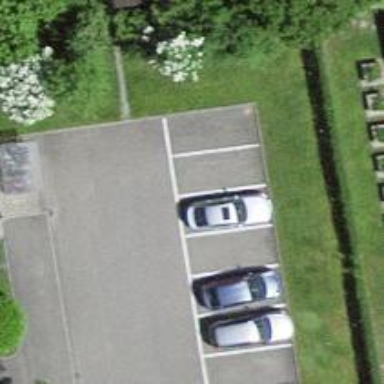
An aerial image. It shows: Parking area.